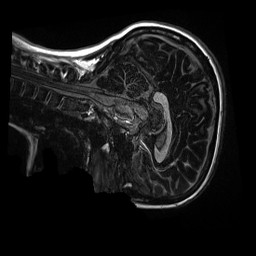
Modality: MP2RAGE
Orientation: sagittal
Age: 11
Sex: female
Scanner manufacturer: siemens
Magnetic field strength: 3 T
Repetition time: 4 s
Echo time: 0.00303 s